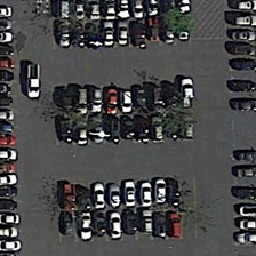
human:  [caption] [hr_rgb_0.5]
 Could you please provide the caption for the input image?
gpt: A lot of vehicles are parked on concrete, in different colors and sizes.

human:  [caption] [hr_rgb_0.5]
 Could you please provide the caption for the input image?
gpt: A lot of vehicles are parked on the concrete in different colors and sizes.

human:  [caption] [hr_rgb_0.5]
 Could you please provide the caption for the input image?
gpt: Many vehicles differ in size of the color of the concrete.

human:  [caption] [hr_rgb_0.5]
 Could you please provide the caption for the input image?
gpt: neat parking vehicles .

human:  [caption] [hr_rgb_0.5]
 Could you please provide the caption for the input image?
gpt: in the parking lot is punctuated with a running vehicle .